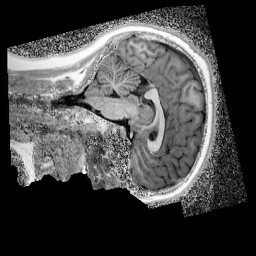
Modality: UNIT1_denoised
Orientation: sagittal
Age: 12
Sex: female
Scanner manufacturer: siemens
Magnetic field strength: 3 T
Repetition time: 4 s
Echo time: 0.00299 s